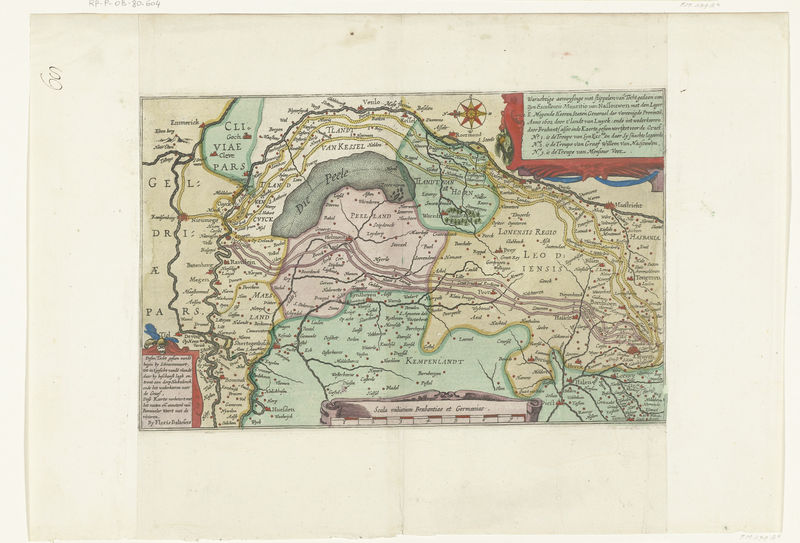
Titel: Kaart met de tocht van Maurits door Brabant
Künstler: Floris Balthasarsz. van Berckenrode
Standort: Amsterdam
Institution: Rijksmuseum
Schlagwörter: meer, wasser, gelb, grün, rot, blatt, deutschland, schrift, grenze, fluß, karte, plan, landkarte, staat, legende, massstab, geographie, grenzen, topographie, kompass, pars, landdkarte